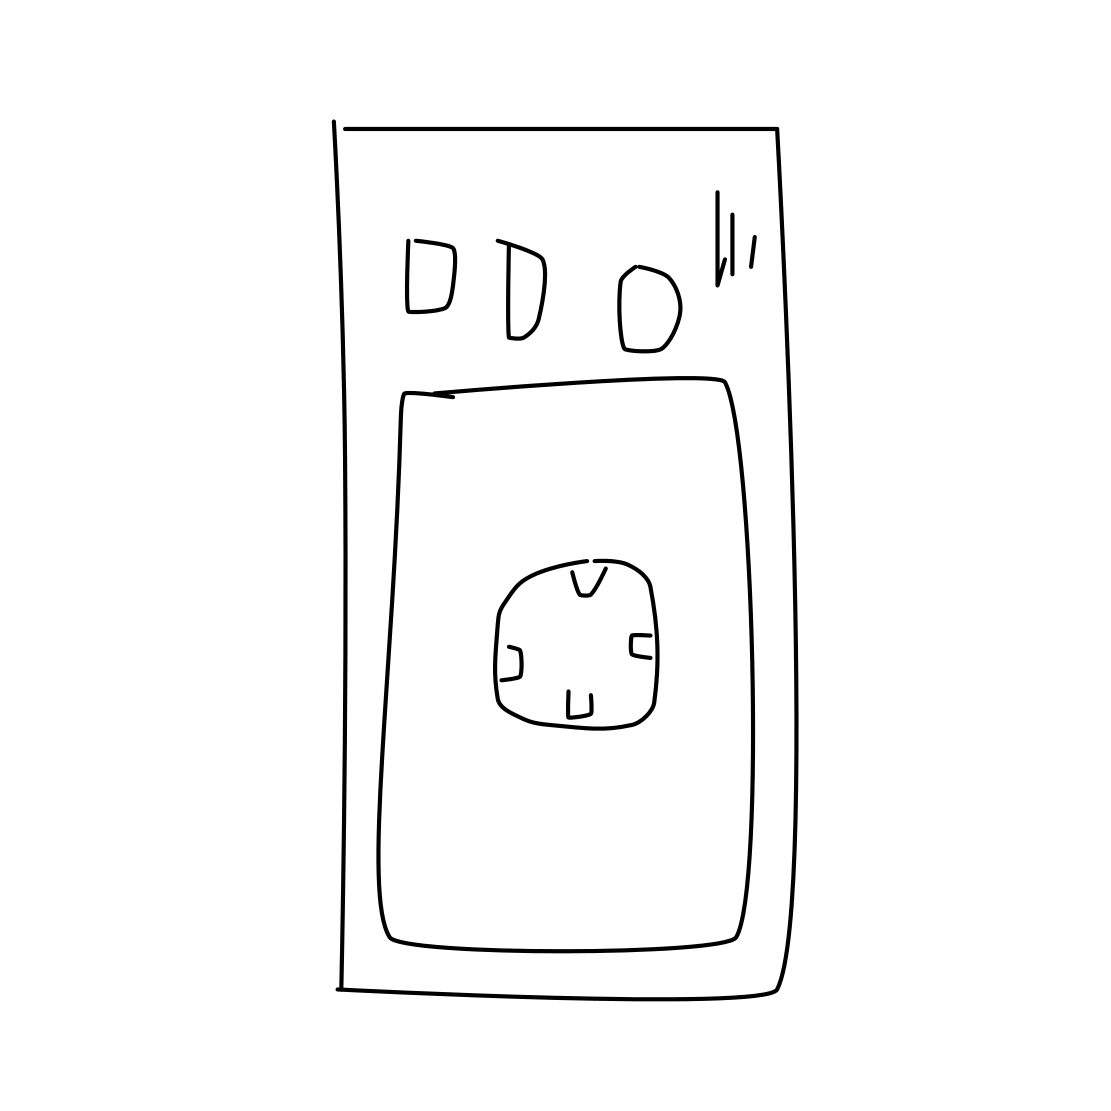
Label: ipod